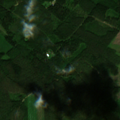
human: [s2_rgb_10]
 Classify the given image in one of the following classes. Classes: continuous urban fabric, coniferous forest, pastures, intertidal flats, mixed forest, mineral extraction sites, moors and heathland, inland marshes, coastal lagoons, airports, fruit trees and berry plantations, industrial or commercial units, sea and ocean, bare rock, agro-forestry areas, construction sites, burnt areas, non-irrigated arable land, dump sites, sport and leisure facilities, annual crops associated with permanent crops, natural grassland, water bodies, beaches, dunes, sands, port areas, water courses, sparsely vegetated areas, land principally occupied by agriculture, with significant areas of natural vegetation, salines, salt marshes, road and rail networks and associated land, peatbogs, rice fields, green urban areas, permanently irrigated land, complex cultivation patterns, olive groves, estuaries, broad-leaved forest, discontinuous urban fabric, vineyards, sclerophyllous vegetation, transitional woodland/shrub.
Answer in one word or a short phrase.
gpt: coniferous forest, mixed forest